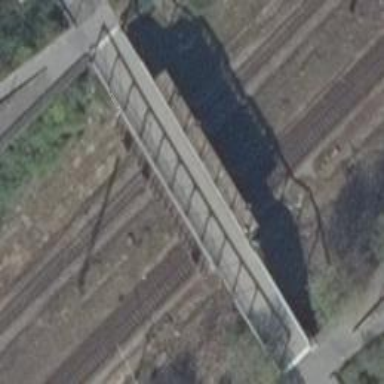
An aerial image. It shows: Railway signal.